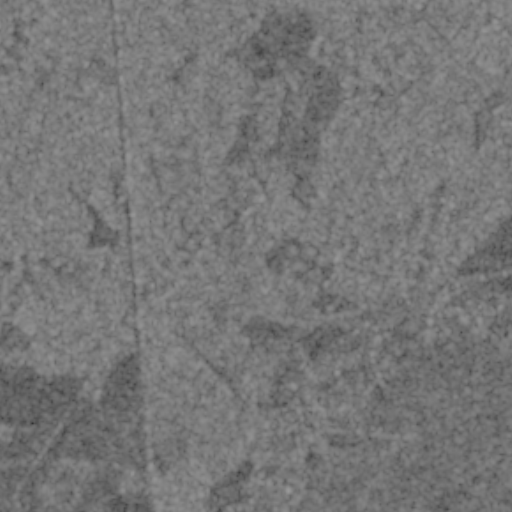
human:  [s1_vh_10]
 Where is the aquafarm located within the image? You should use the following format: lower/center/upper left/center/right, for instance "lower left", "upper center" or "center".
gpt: The aquafarm is located in the lower center of the image.
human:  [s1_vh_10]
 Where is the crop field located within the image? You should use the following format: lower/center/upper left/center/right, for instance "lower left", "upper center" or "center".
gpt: The crop field is located in the lower left of the image.
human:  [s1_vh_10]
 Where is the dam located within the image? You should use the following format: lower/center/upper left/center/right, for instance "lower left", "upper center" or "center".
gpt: The dam is located in the lower center of the image.
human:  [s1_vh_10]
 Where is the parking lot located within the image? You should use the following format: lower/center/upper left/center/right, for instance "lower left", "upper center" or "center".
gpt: There is no parking lot in the image.

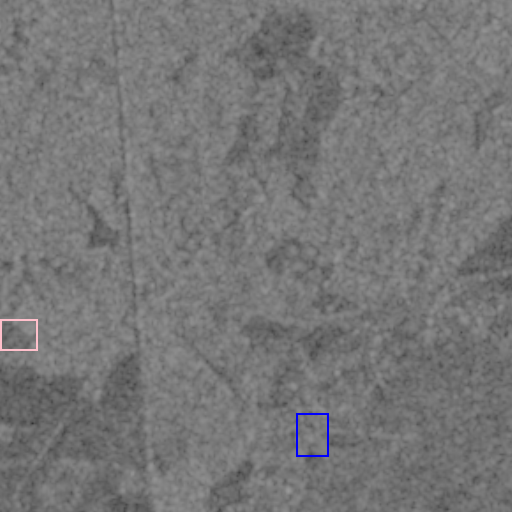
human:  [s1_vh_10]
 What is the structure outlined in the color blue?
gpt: The structure outlined in blue is an aquafarm.
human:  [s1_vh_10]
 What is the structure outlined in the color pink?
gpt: The structure outlined in pink is a crop field.
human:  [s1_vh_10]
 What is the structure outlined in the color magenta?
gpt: There is no magenta outline.